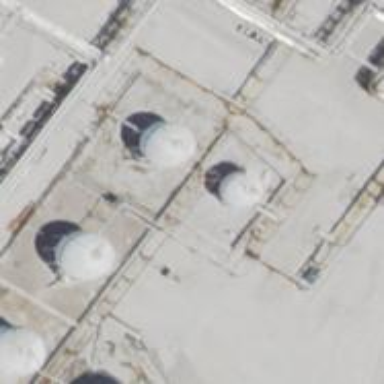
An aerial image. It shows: Storage tank with man-made structure.